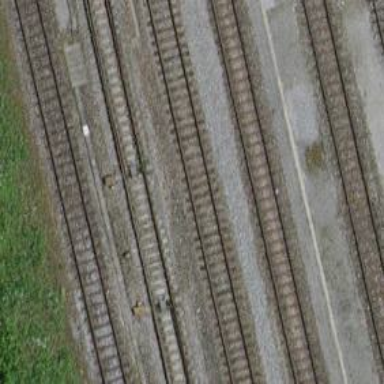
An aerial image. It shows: Railway switch.